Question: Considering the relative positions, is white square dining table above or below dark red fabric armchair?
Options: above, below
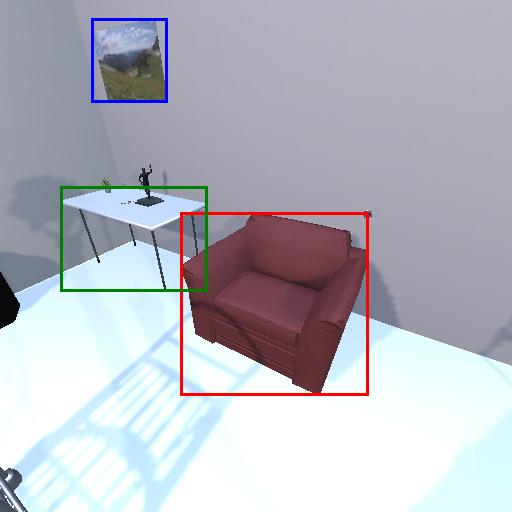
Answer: above